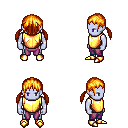
a pixel art fantasy rpg character, male body template, dark elf, purple skin, gold chest armor, magenta pants, light blonde twin-tailed hairstyle, gold boots, four views (front, back, left, right), 2x2 character sprite sheet, small pixel art, hard edges, no anti-aliasing